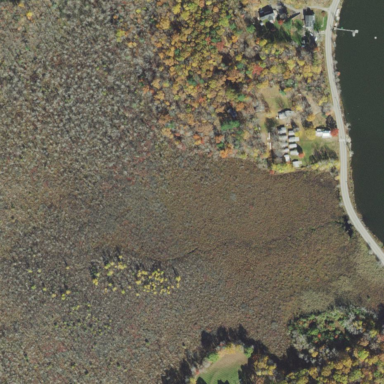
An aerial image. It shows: Existing preserved open space featuring swampy wetland area.